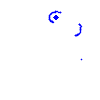
Particle: electron